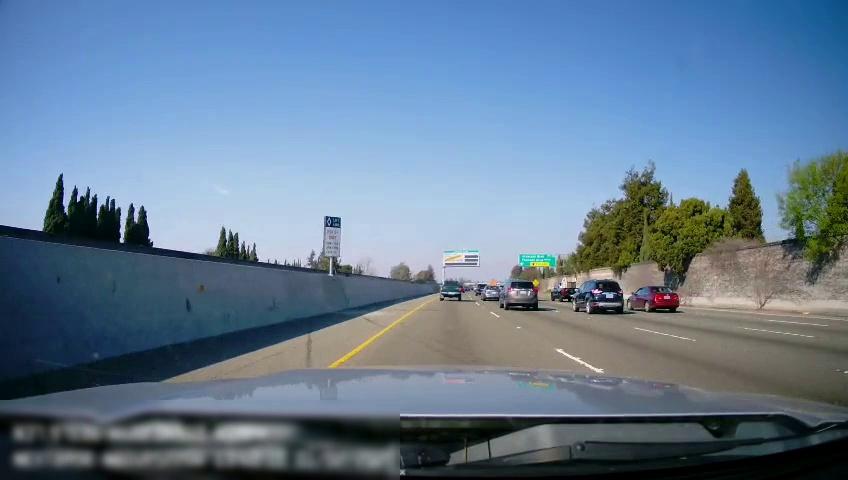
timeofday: Day
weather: Sunny
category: Drivable Space
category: Vehicles | Truck
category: Vehicles | Car
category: Vehicles | Truck
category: Vehicles | SUV
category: Vehicles | SUV
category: Vehicles | Car
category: Vehicles | SUV
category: Lanes | Alternate Lane
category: Lanes | Alternate Lane
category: Lanes | Alternate Lane
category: Lanes | Alternate Lane
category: Lanes | Current Lane
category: Lanes | Current Lane
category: Traffic | Signs
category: Traffic | Signs
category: Traffic | Signs